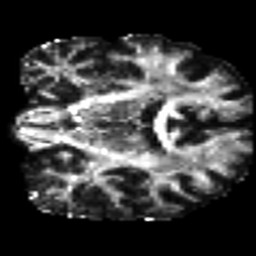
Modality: FA
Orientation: coronal
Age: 50
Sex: male
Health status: ill
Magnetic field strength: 3 T
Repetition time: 9 s
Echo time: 0.093 s